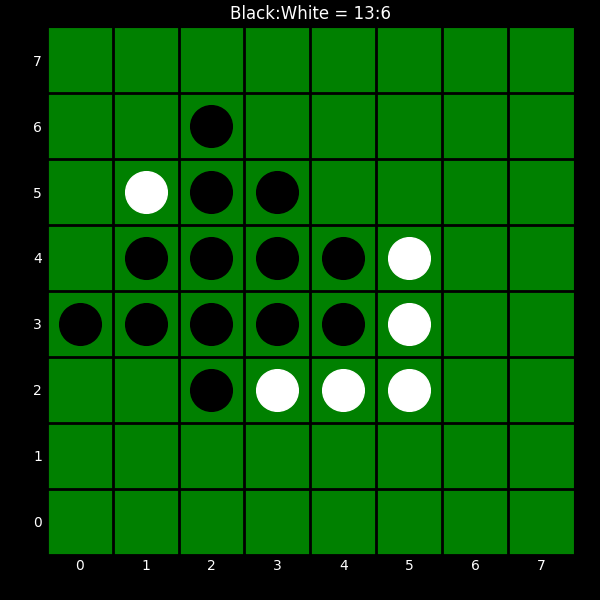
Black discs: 13
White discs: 6